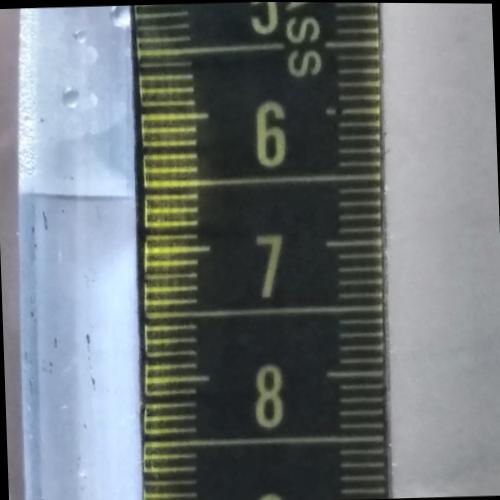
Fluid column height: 6.6 cm